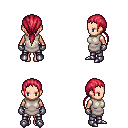
a pixel art fantasy rpg character, female body template, human, light skin, white tunic, metal pants, ruby red ponytail hairstyle, metal gloves, metal boots, four views (front, back, left, right), 2x2 character sprite sheet, small pixel art, hard edges, no anti-aliasing